Question: Given a description of the three-view drawing of a solid figure, find the maximum number of small cubes that the solid figure can be composed of when the three-view constraints are met.
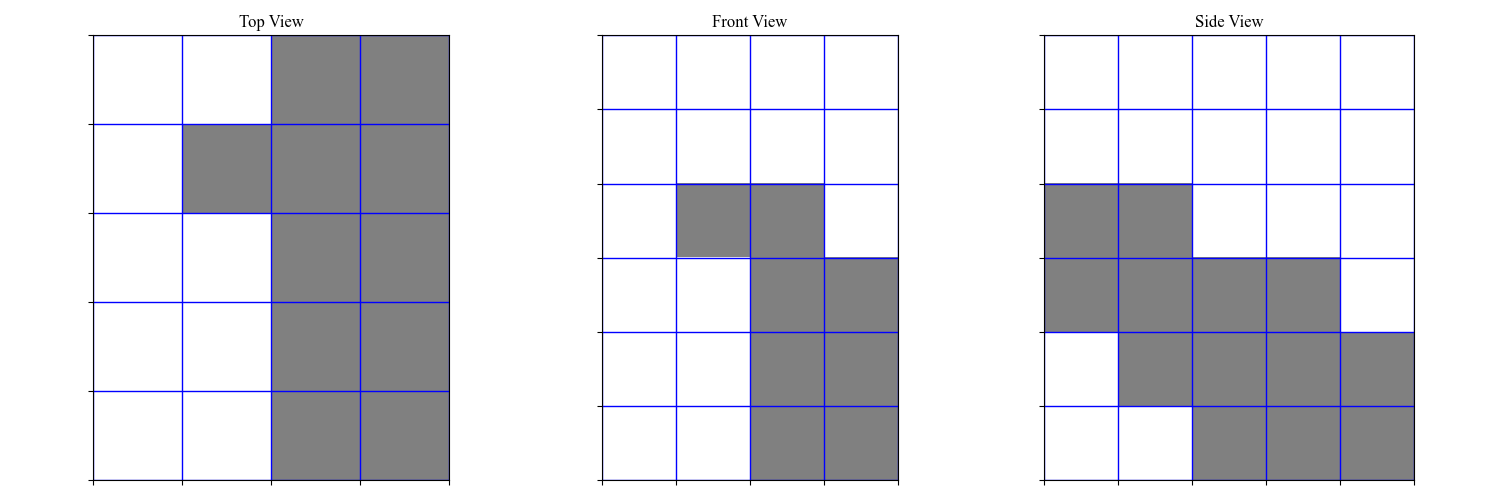
Answer: 25